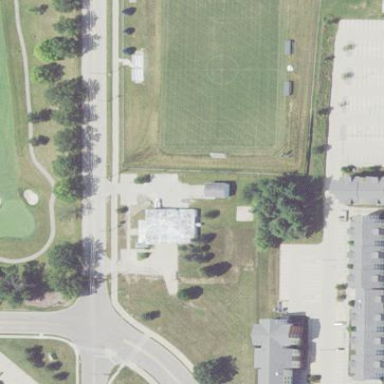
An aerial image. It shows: Soccer pitch designated for leisure and sports activities.